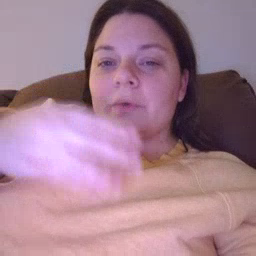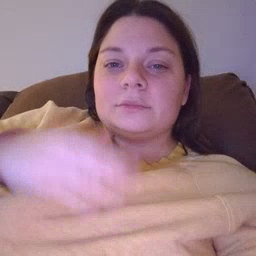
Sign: wolf